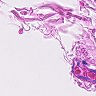
Metastatic tissue present: no